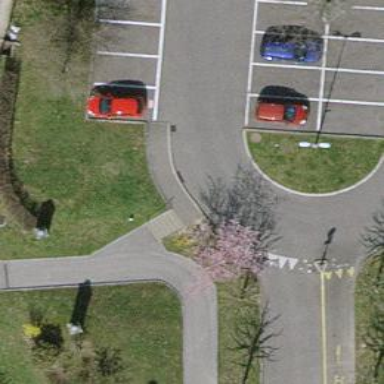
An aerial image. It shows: Set of steps on the road.